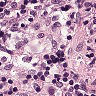
Metastatic tissue present: no